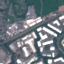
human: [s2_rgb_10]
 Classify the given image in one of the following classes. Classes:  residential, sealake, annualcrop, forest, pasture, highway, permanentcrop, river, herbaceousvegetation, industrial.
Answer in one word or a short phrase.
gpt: Industrial